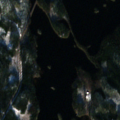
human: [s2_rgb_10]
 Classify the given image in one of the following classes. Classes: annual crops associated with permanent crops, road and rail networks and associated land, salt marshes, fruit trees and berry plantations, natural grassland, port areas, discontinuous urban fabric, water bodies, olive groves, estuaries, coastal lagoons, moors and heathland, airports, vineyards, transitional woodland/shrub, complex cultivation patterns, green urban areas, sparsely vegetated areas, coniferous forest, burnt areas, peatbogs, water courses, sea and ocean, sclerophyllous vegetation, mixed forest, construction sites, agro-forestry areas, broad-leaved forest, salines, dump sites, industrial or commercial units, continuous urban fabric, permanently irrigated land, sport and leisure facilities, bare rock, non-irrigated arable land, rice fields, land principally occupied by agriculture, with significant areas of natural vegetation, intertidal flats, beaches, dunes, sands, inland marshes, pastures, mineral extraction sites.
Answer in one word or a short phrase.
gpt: coniferous forest, water bodies